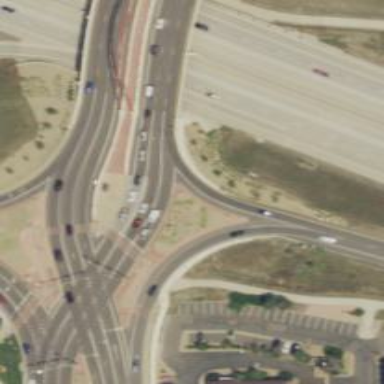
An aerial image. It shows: Motorway link at diverging diamond interchange (DDI) junction.